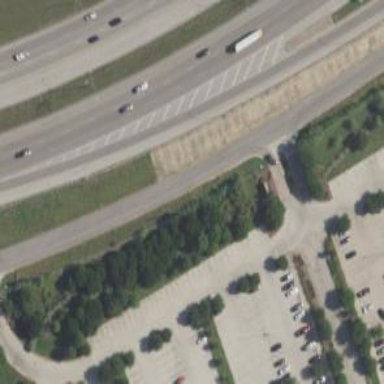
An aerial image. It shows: Asphalt tertiary road with frontage road.